Question: I've got a navigation menu that is made of nested ul lists like this:
'''
<ul id="menu">
<li class="category top_level">
<a href="#" class="category_name top_level_link">top level 1</a>
<ul class="dropdown">
<li class="item " >
<a href="">item 1</a>
</li>
<li class="item ">
<a href="">very long name of item 2</a>
</li>
</ul>
</li>
<li class="category top_level">
<a href="#" class="category_name top_level_link">longer top level name 2</a>
<ul class="dropdown">
<li class="item " >
<a href="">very long name of item 3</a>
</li>
<li class="item ">
<a href="">item 4</a>
</li>
</ul>
</li>
</ul>
'''
Current css is:
'''
#menu ul{list-style-type:none;}
#menu li.top_level{vertical-align:top;zoom:1;display:inline;margin:2px;padding:0 1px 0 0;}
#menu .dropdown{float:none;z-index:100;position:absolute;width:180px;height:0;overflow:hidden;-webkit-transition:height 700ms;-moz-transition:height 700ms;}
#menu .category:hover .dropdown,#menu .category:focus .dropdown{-webkit-transition:height 940ms;-moz-transition:height 940ms;}
#menu .item a,#menu .category a,#menu .category a:visited,#menu .item a:visited{-webkit-transition:background-color 940ms;-moz-transition:background-color 940ms;-webkit-font-smoothing:antialiased;font-size:15px;line-height:1em;text-decoration:none;display:block;font-family:ColaborateLightRegular;color:#555;padding:.6em;}
#menu a.top_level_link{color:#555;background:none;padding:.4em .6em;}
#menu .dropdown a{text-align:left;}
#menu .item a:hover,#menu .category a:hover,#menu .item a:focus,#menu .category a:focus{text-decoration:none;-webkit-transition:all 0;-moz-transition:all 0;background:#d9d2d2;}
#menu .selected a{background:#d4d2d2!important;}
'''
The top level categories and the list different lengths. I would like the dropdown items to the same width as the top level categories. The top level categories have 'width: auto' in the css. When the widths inherit to the dropdowns, they inherit width as 'auto' rather that inheriting the actual width of the top level. How can I fix this? Here's a picture of what I want versus what I have:

What do I need to do?
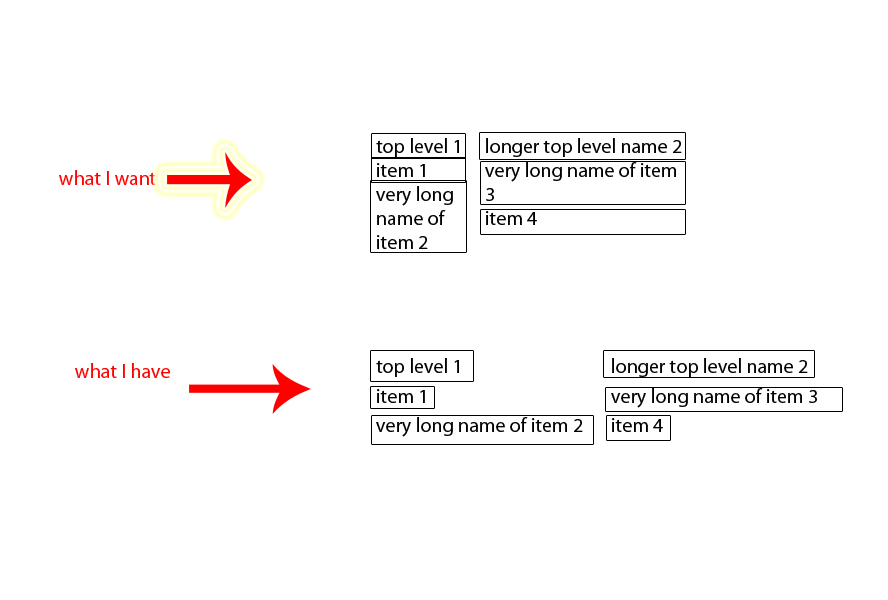
Answer: 1: Format your css please.
2: That code seems to be missing the bits that actually make it work?
Now as for the answer:
General concept: you should set the child elements (.dropdown) to 'width:100%', and your parent elements (.top_level) should have 'position:relative;' set.
This means that the absoute positioning of the children will be done relative to the parents (This is to do with the weirdness about how positioning <URL>, and then their width will be set to be the same as the parents' width. Yay!
Then of course, that doesn't actually work - I believe because of your 'display:inline' on your top levels there. I've changed your parent elements to display:block;, then made them float to bring them back up next to each other again.
[You could also do this with 'display:inline-block;' instead of the float, depending on what kind of behaviour you actually want]
'''
#menu li.top_level{
vertical-align:top;
zoom:1;
display:block;
float:left;
width:auto;
position:relative;
margin:2px;padding:0 1px 0;
}
#menu .dropdown{
float:none;
z-index:100;
position:absolute;
width:100%;
height:0;
overflow:hidden;
-webkit-transition:height 700ms;-moz-transition:height 700ms;
}
#menu .category:hover .dropdown,#menu .category:focus .dropdown{
-webkit-transition:height 940ms;
-moz-transition:height 940ms;
height:auto;
}
'''
I've also thrown up a demo on jsfiddle to work on this, if you want to take a look: <URL>